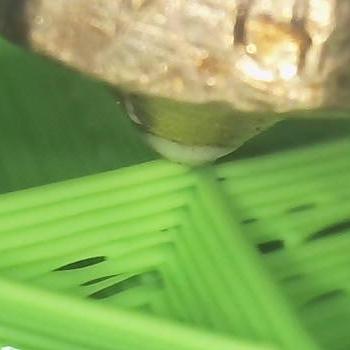
Flow rate: 105%